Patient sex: M
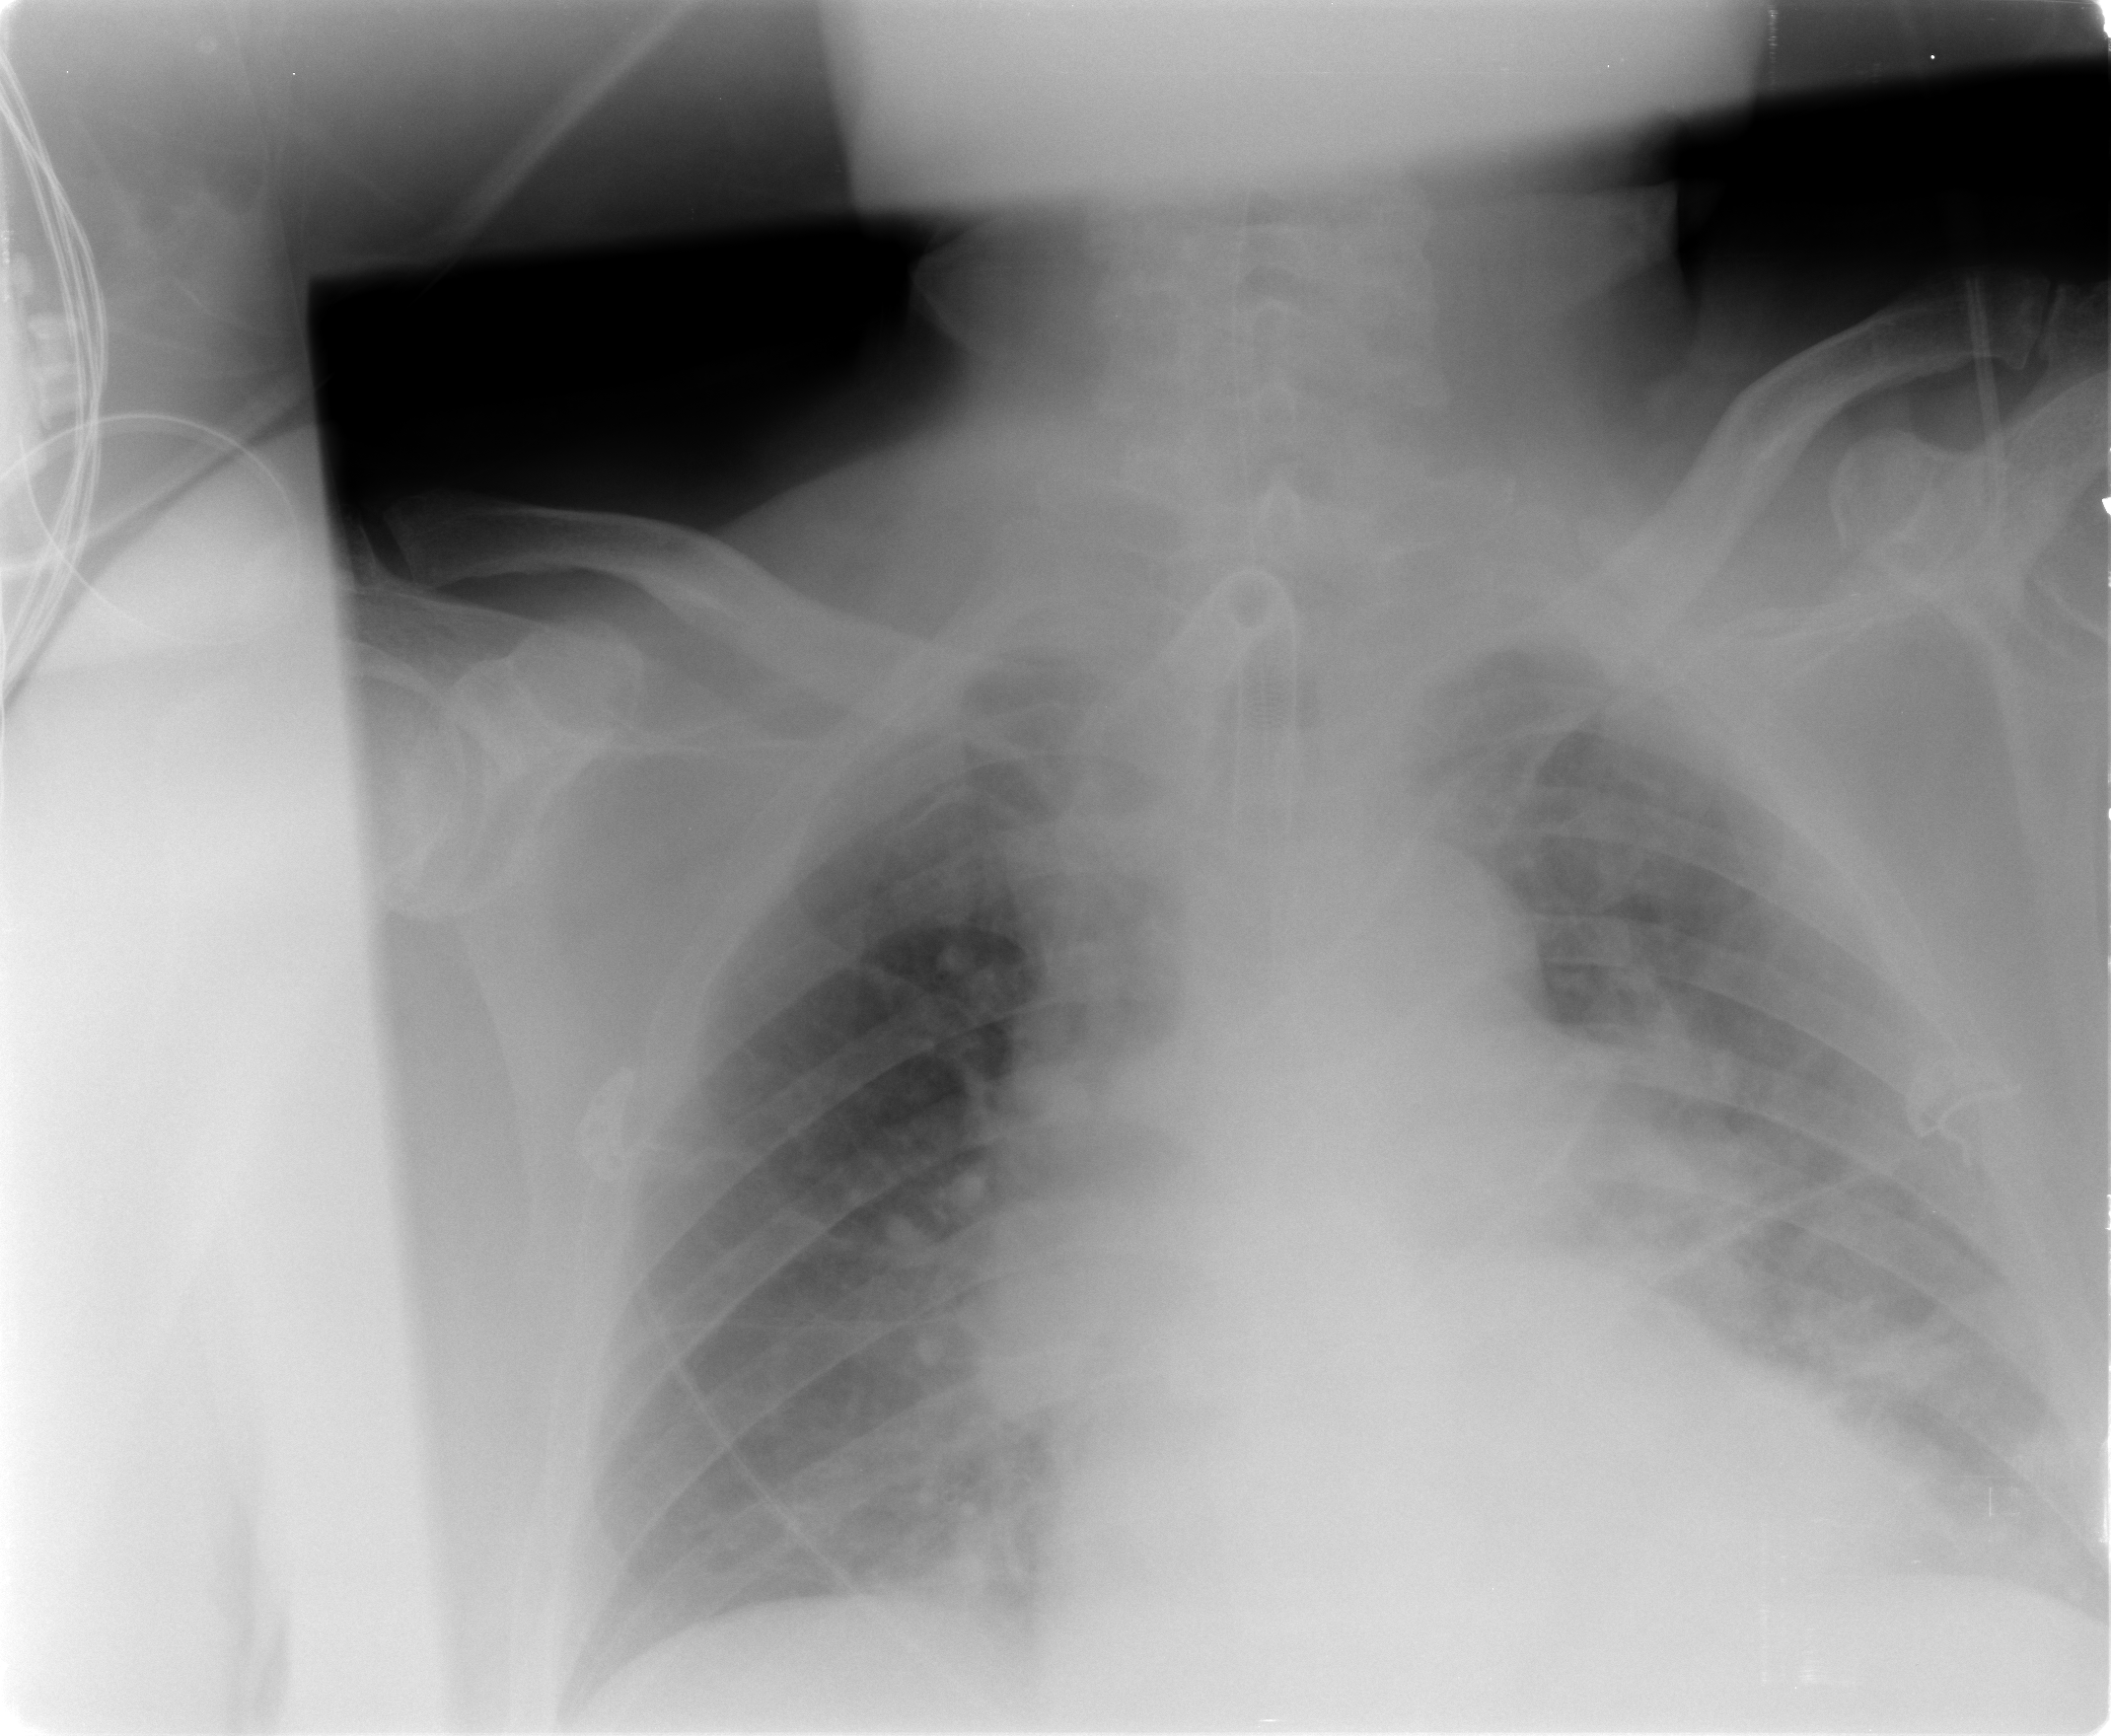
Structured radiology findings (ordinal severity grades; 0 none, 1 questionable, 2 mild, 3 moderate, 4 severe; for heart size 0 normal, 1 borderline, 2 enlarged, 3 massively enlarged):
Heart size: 2
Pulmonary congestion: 0
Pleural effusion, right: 0
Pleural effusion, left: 3
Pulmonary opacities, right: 0
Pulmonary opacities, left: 2
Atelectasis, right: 0
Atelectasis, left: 3